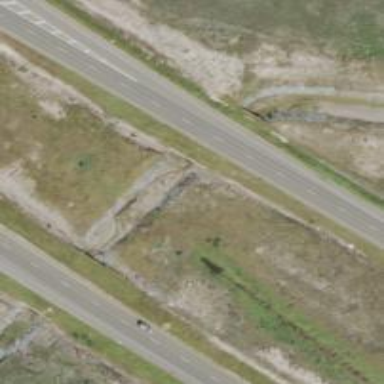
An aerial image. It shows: Tidal culvert tunnel.